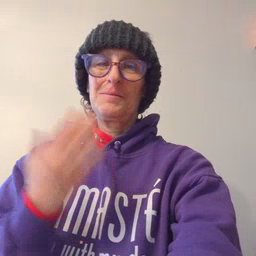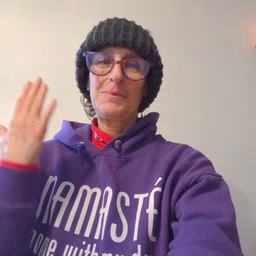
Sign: morning